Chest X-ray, AP view. Patient: 48 years old, sex M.
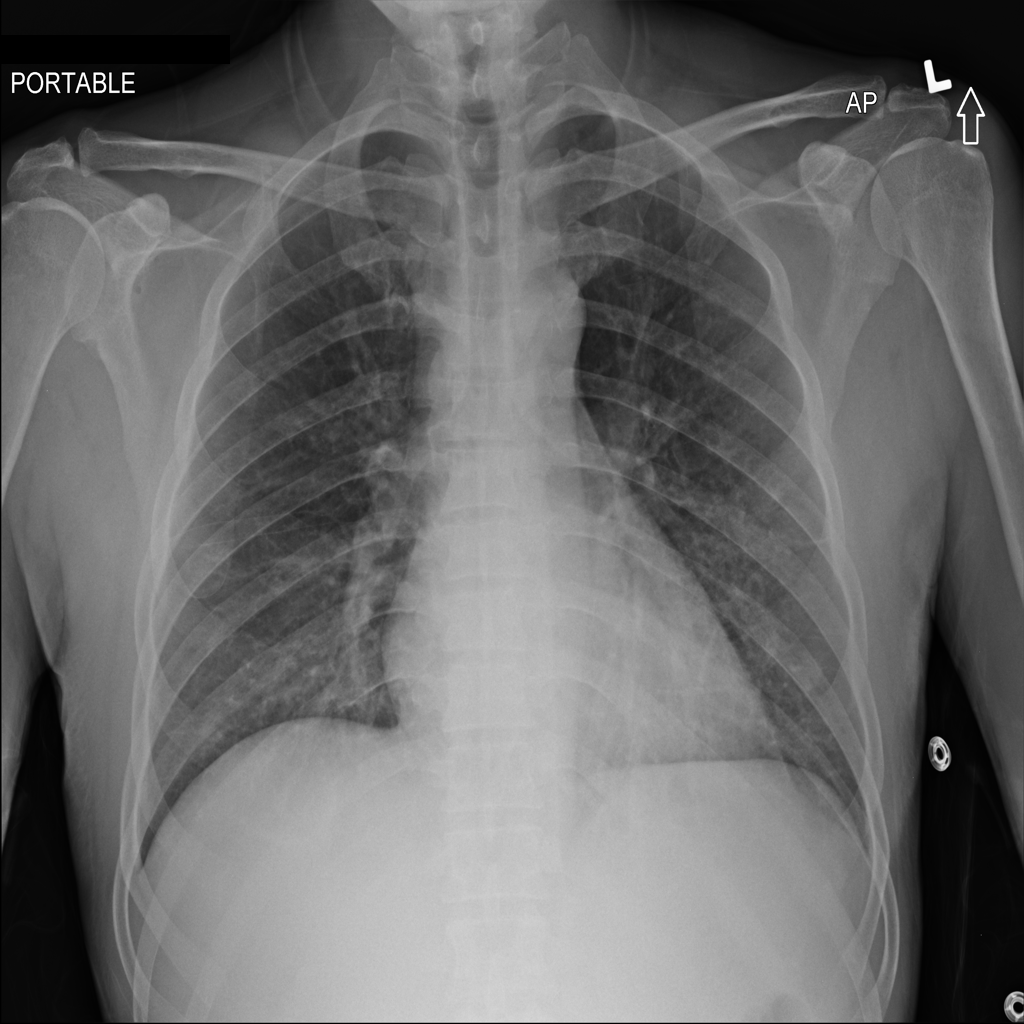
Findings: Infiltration